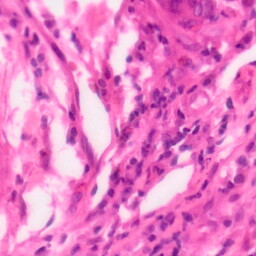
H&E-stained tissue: Colon